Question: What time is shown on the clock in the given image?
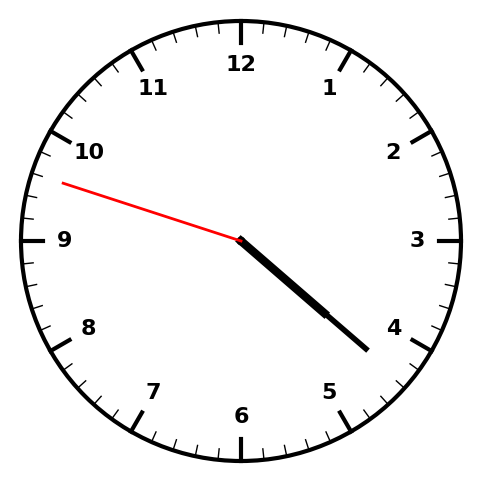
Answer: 04:21:48